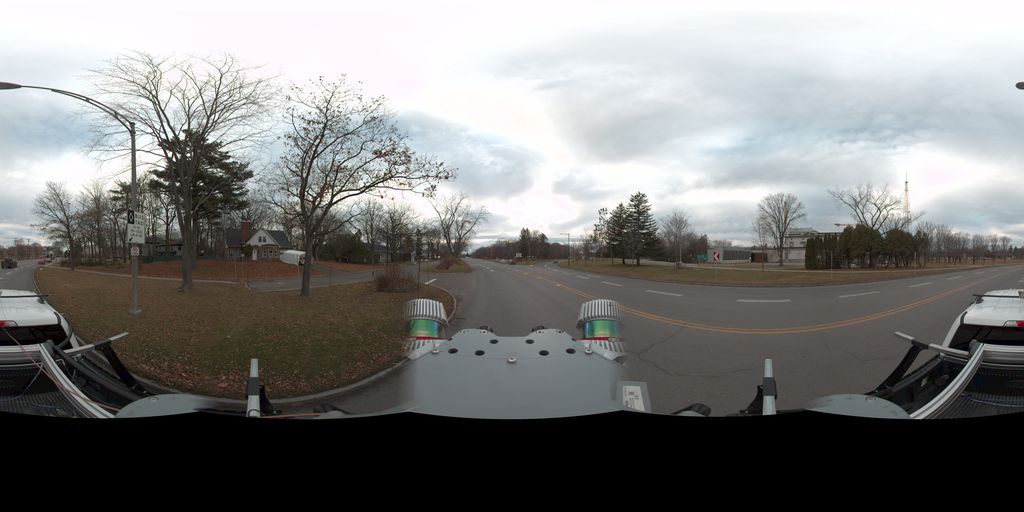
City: quebec_city